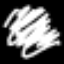
Label: squiggle